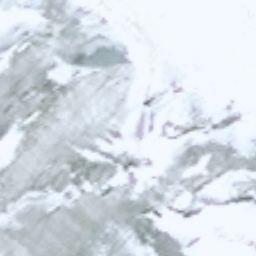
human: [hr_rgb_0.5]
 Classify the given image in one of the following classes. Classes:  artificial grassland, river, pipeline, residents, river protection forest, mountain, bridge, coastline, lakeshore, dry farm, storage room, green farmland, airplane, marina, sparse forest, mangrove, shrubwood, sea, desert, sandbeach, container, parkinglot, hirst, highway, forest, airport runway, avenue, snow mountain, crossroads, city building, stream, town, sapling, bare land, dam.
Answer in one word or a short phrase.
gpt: snow mountain